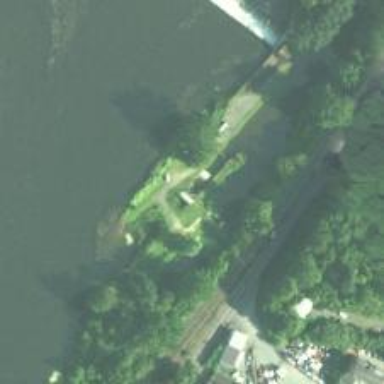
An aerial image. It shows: Lock gate on waterway.